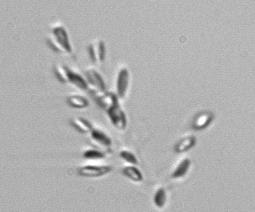
Label: Dinobryon